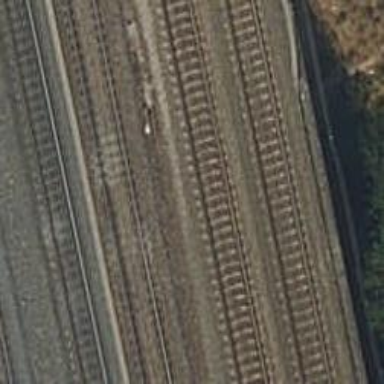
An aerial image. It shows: Railway bridge with electrified contact lines.